Question: I have a tiny little problem.
I'd like to implement the time picker like:

This screen grab is from iOS 6's day notifications of DO NOT DISTURB
My question is how to do it ?
Any ideas ????
Are there any tutorials/resources online that you folks could suggest as how to do this ?
[edited] I should have mentioned that this for an iPhone not an iPad....
Thanks.
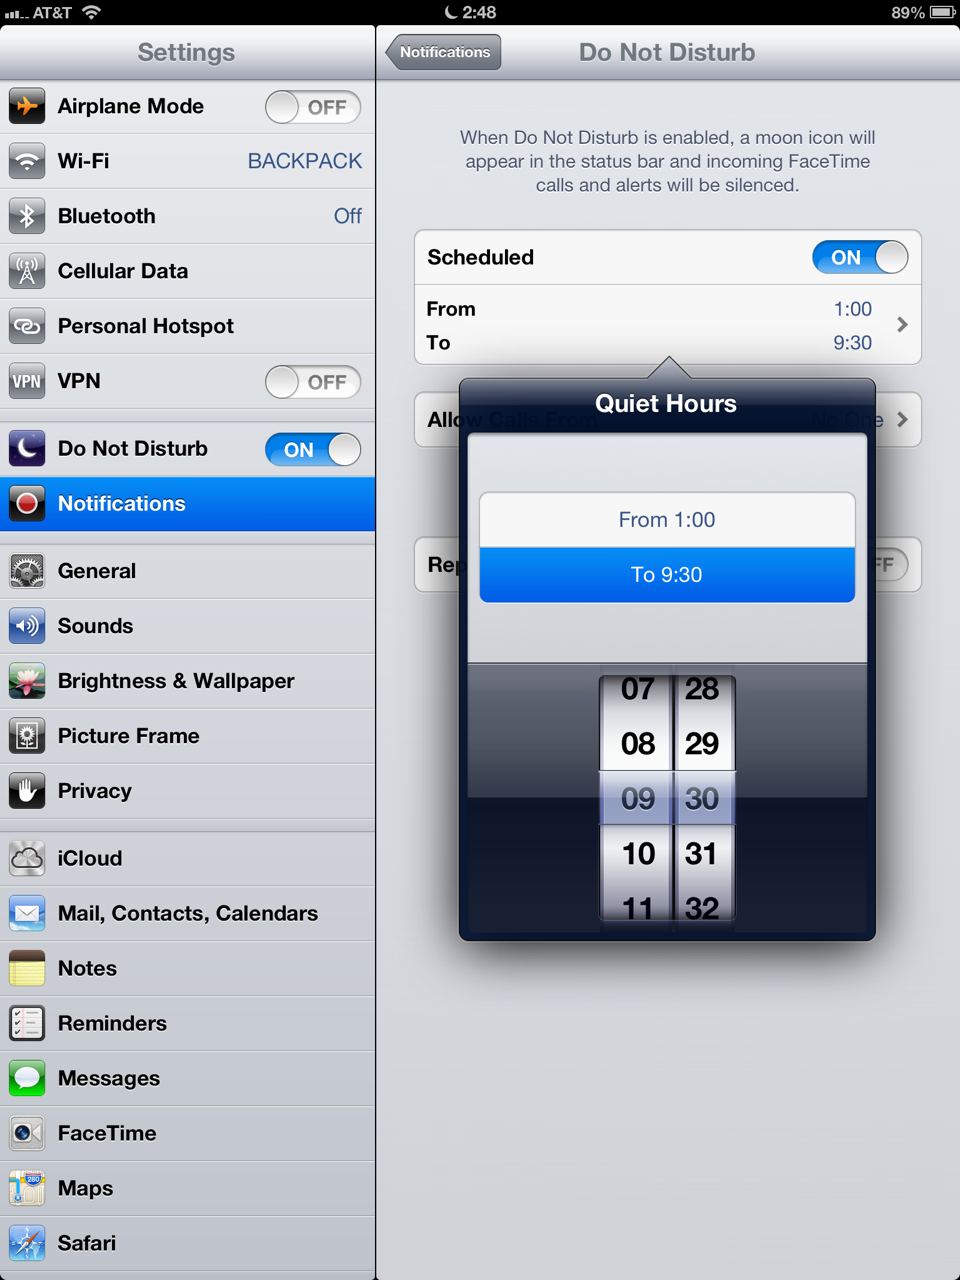
Answer: This is what I ended up doing:
I found this popover solution -> <URL>
That created the popover I wanted, then added this bit of code to the
'''
- (void)viewDidAppear:(BOOL)animated method
// place inside a temporary view controller and add to popover
UIViewController *viewCon = [[UIViewController alloc] init];
// PopOverViewController *viewCon = [[PopOverViewController alloc] init];
UIDatePicker *timePick;
timePick = [[UIDatePicker alloc]initWithFrame:CGRectMake(5, 0, 0, 0)];
timePick.datePickerMode =UIDatePickerModeTime;
[viewCon.view addSubview:timePick];
// viewCon.view = label;
viewCon.contentSizeForViewInPopover = timePick.bounds.size ; // Set the content size
popover = [[WEPopoverController alloc] initWithContentViewController:viewCon];
[popover presentPopoverFromRect:CGRectMake(0, 10, 0, 120)
inView:self.view
permittedArrowDirections:UIPopoverArrowDirectionUp | UIPopoverArrowDirectionDown
animated:YES];
'''
The only problem now is resizing the picker to the width that I want....other than that, it works!
The solutions that were presented will only work for an iPad not an iPhone....
Thanks everyone.